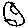
Label: moon